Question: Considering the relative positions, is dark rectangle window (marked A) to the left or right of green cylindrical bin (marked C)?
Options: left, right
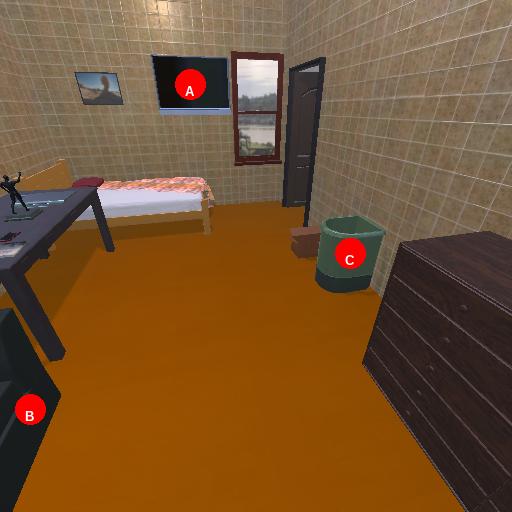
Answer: left